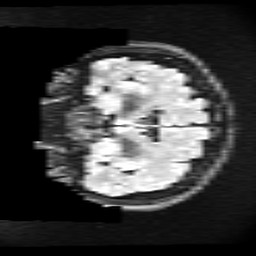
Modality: FLAIR
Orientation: coronal
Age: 50
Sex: female
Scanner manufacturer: ge
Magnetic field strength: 3 T
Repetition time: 11 s
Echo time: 0.1497 s